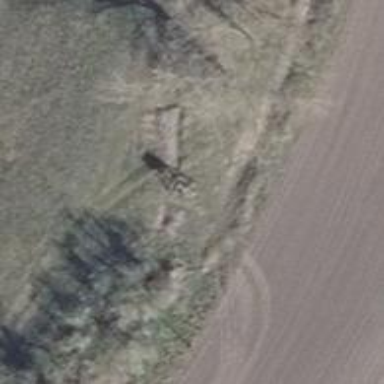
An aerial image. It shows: Hunting stand.